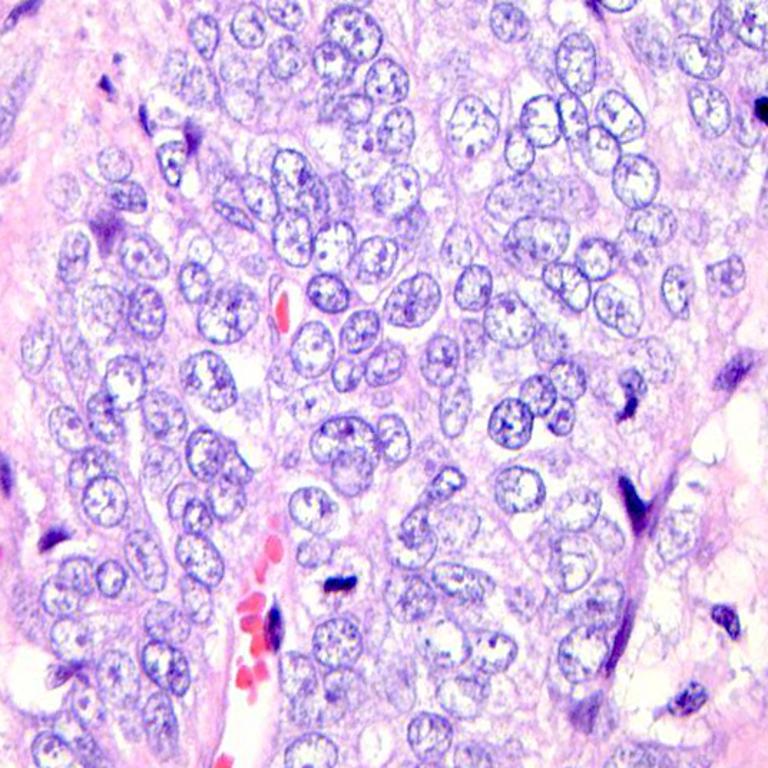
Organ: colon
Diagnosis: adenocarcinomas